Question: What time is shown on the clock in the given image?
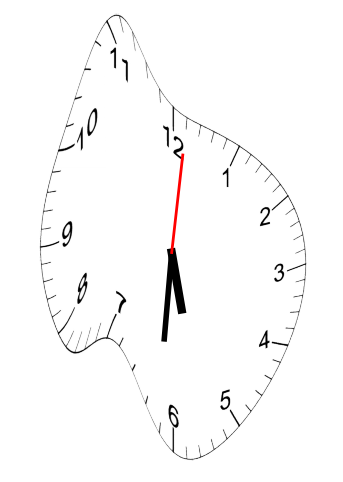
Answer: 05:31:01